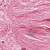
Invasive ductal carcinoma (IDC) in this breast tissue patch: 0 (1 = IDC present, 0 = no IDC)